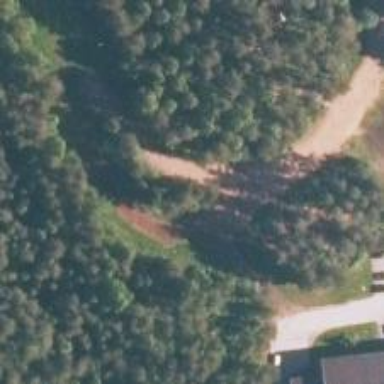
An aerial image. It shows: Disc golf tee area.